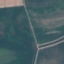
Land use / land cover: AnnualCrop